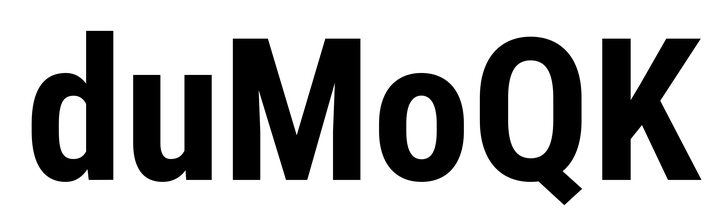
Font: Roboto_Condensed_Bold